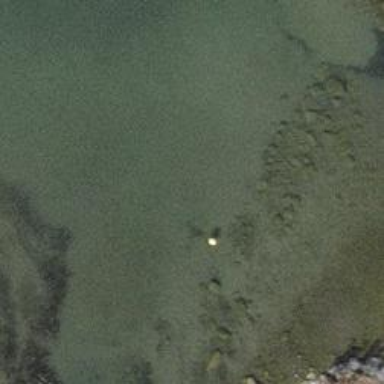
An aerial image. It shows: Buoy that is man-made.